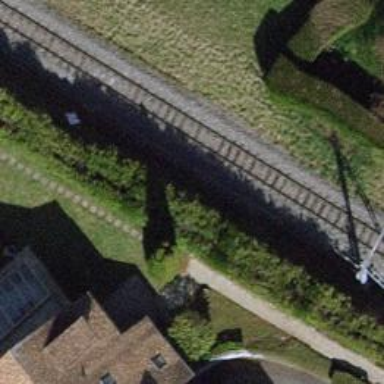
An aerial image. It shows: Narrow-gauge railway track electrified by contact line.